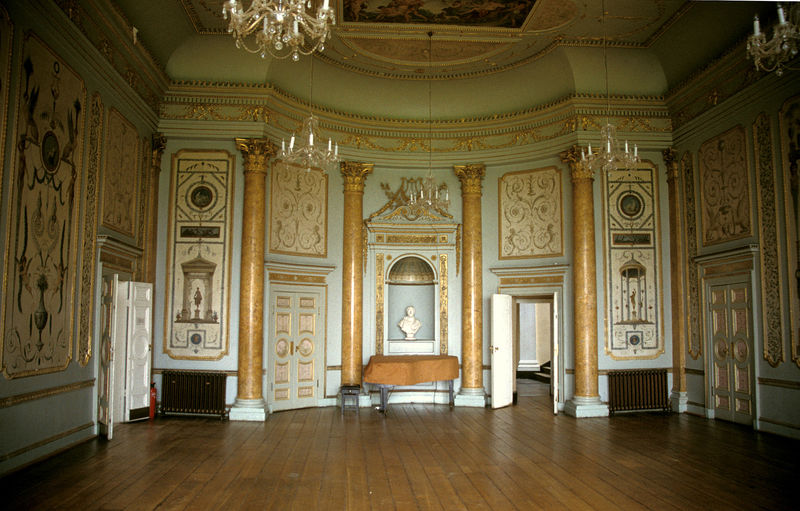
Titel: State Drawing Room, Gesamtansicht
Künstler: Vincenzo Valdre
Standort: Stowe, Buckinghamshire
Institution: Stowe House
Schlagwörter: blau, dunkel, flügel, gemälde, weiß, gelb, grün, ocker, braun, grau, hell, holz, lampe, lampen, licht, marmor, orange, raum, schwarz, säule, säulen, tisch, tür, zimmer, schloss, beige, ornament, wand, barock, rahmen, sockel, innenraum, tischdecke, boden, gold, interieur, decke, renaissance, rosa, kamin, ofen, statue, hellblau, türen, parkett, türe, dielen, hocker, pilaster, saal, kuppel, dekoration, tapete, holzboden, büste, dekor, klavier, musikzimmer, ornamente, piano, verzierung, wandmalerei, kronleuchter, leuchter, lüster, stuck, türflügel, durchgang, parkettboden, stube, holzdielen, plastik, marmoriert, halle, foto, fotografie, photographie, bögen, fussboden, fugen, nische, offen, vergoldet, palast, dielenboden, kapitelle, kapitell, photo, halbrund, fries, geometrisch, kerzenleuchter, gesims, umlauf, empfang, deckengemälde, fresko, museum, wien, basis, konkav, konvex, zierde, mint, korinthisch, heizung, fotographie, vergoldung, kandelaber, vertäfelung, mamor, gebälk, groteske, palais, öffnungen, sockelzone, ädikulamotiv, halbsäulen, festsaal, flügeltüren, luster, grotesken, heizkörper, radiatoren, feuerlöscher, cembalo, täfelung, drolerien, buste, zimmerr, dreiviertelsäule, gleichförmigkeit, kassettentüre, kandelaver, erzen, 1600, knadelver, dillenboden, tür#ornamente, wnadbehang